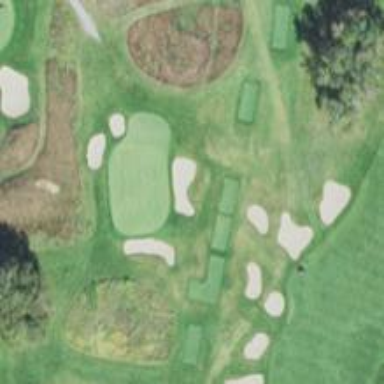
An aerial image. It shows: View of golf hole.